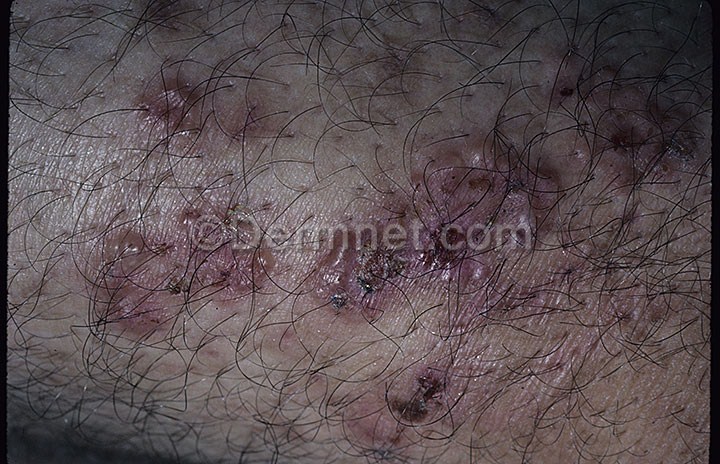
Disease: Bullous Disease Photos